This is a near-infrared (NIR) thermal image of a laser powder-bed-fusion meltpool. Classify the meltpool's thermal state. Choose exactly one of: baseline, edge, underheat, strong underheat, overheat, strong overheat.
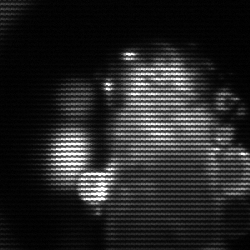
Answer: strong underheat